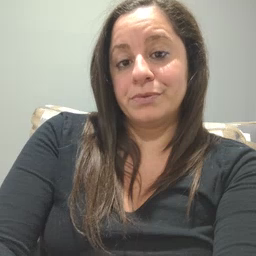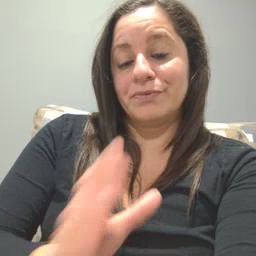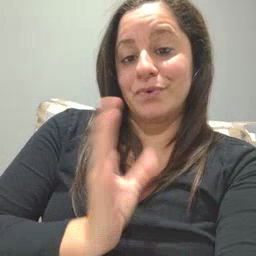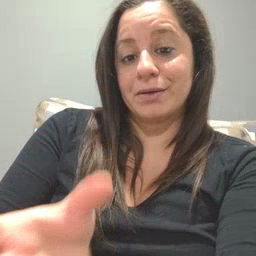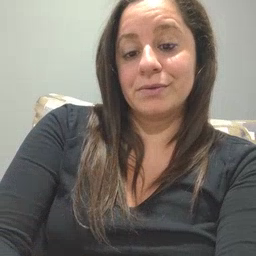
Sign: fine